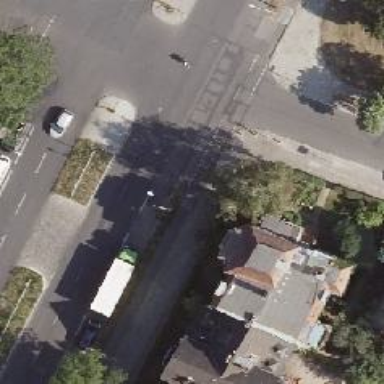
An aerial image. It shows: Asphalt footway with crossing island.